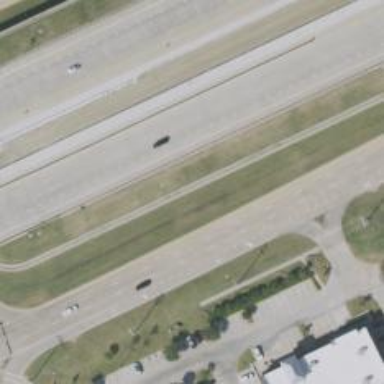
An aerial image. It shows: Secondary road with frontage road.